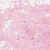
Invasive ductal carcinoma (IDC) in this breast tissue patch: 0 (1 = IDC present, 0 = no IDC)